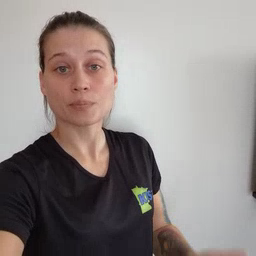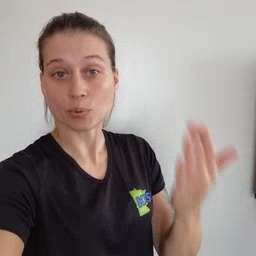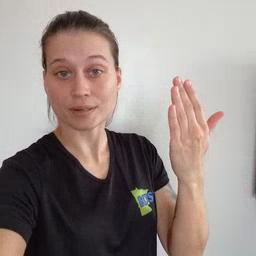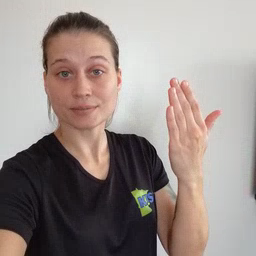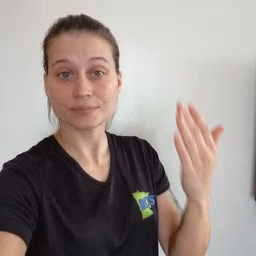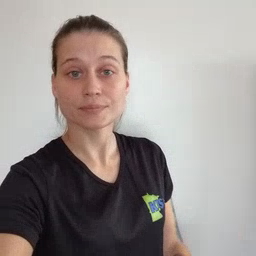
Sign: morning